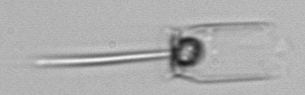
Label: Ditylum_brightwellii